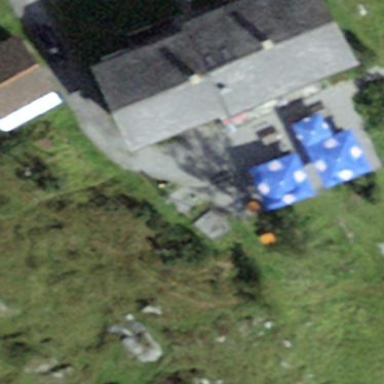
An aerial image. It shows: Restaurant located within guest house building.